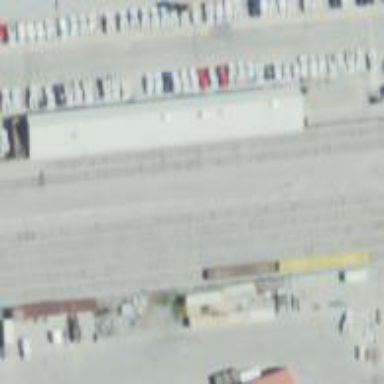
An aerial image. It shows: Railway spur service.